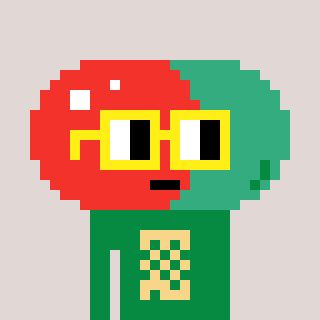
a pixel art character with square yellow glasses, a pill-shaped head and a green-colored body on a warm background